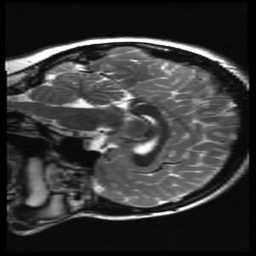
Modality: T2w
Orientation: sagittal
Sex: female
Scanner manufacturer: ge
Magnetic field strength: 3 T
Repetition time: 5 s
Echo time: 0.1012 s